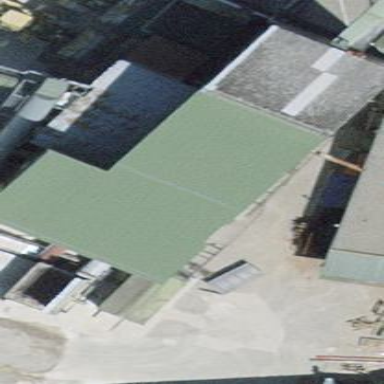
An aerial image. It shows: Industrial building.